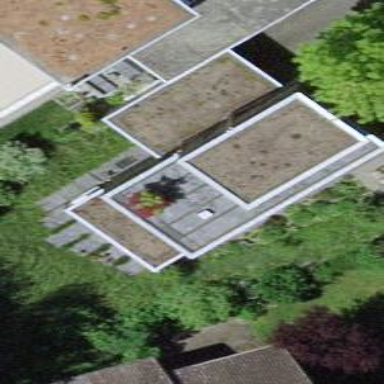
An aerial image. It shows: Residential building.